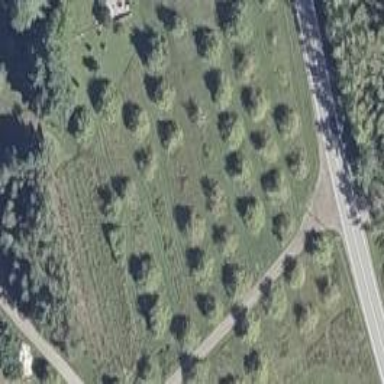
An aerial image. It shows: Orchard.